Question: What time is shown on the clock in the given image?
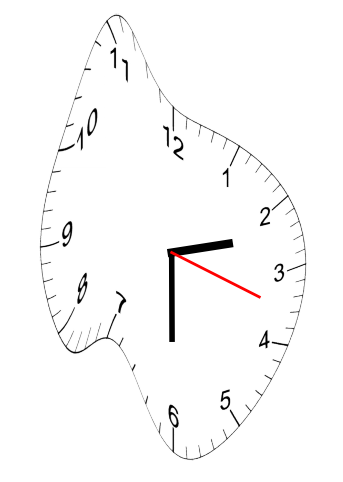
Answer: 02:30:18